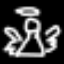
Label: angel